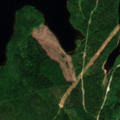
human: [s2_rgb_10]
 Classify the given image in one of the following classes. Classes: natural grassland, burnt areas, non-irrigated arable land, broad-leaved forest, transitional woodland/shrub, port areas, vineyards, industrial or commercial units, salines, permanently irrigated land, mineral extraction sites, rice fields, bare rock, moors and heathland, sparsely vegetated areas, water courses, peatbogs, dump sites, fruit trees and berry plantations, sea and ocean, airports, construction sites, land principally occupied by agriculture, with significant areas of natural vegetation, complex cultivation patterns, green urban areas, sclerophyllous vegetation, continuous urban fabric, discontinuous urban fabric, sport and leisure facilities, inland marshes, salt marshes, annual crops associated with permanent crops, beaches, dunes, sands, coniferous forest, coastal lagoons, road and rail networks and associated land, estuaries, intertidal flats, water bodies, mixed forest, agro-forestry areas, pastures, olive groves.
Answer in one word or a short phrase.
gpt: broad-leaved forest, mixed forest, water bodies